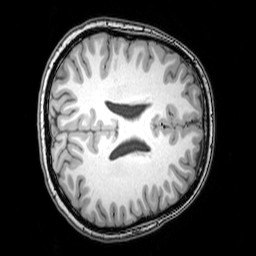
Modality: T1w
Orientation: axial
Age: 22
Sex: female
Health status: healthy
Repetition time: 0.081 s
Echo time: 0.037 s